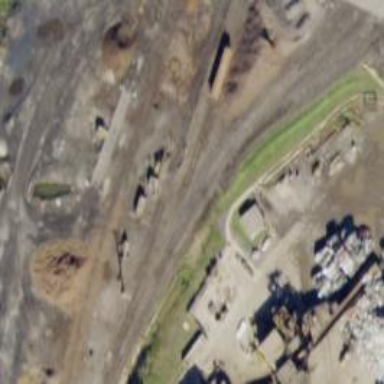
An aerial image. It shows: Rail spur service.